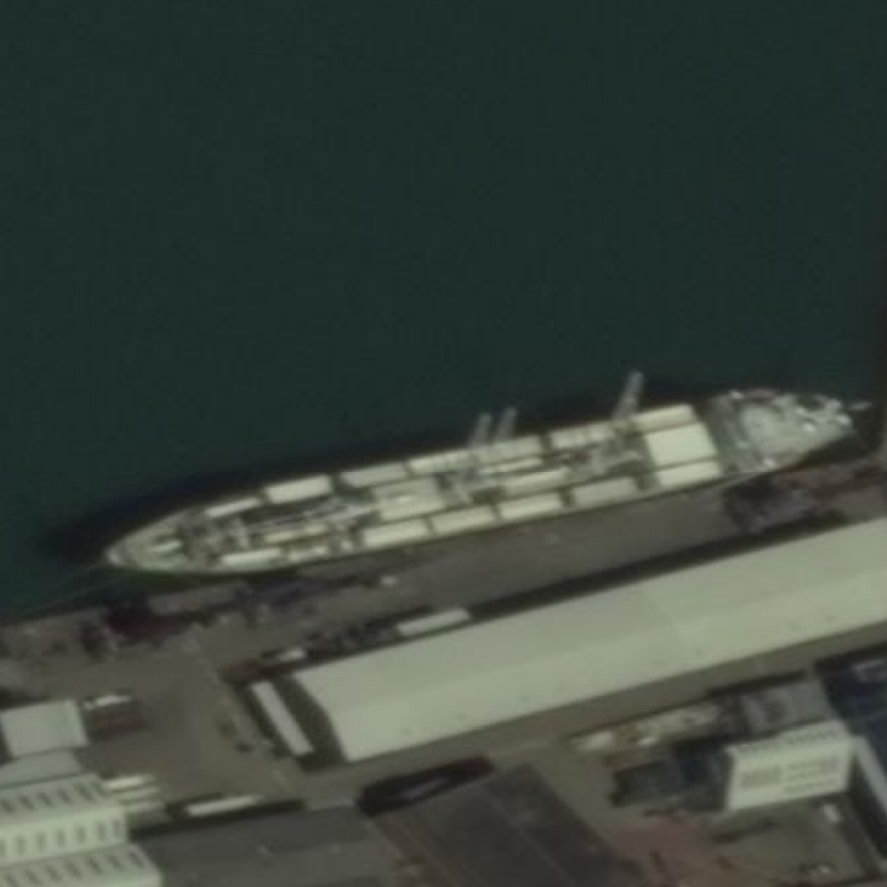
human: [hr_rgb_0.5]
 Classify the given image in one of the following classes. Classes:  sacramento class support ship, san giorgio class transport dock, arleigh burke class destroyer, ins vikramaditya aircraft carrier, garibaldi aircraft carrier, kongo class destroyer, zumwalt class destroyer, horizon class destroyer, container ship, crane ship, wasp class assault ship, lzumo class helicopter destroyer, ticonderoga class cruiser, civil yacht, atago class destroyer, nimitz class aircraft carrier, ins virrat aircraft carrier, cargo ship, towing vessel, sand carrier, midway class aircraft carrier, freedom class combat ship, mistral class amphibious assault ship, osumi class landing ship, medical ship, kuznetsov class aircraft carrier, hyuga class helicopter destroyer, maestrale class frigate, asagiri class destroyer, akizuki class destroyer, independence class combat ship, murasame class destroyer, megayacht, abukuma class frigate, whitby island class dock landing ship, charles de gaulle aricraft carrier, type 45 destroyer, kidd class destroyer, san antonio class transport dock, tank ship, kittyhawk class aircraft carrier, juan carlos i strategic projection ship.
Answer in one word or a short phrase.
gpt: Cargo ship